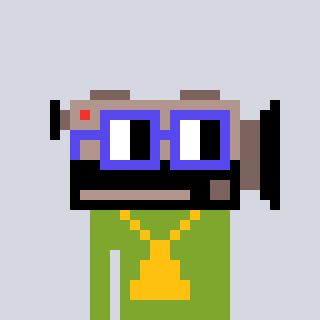
a pixel art character with square blue glasses, a camcorder-shaped head and a slimegreen-colored body on a cool background